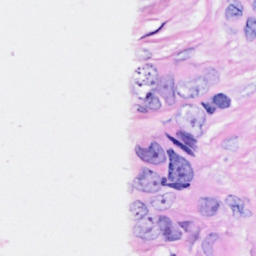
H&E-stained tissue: Breast